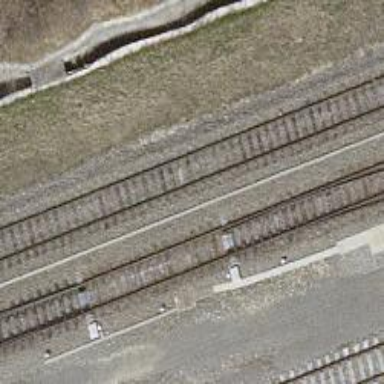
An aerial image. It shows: Railway switch.